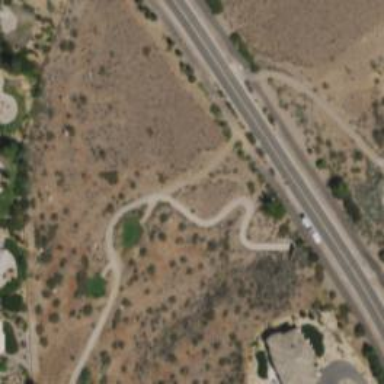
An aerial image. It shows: Service road designated as golf cart path.